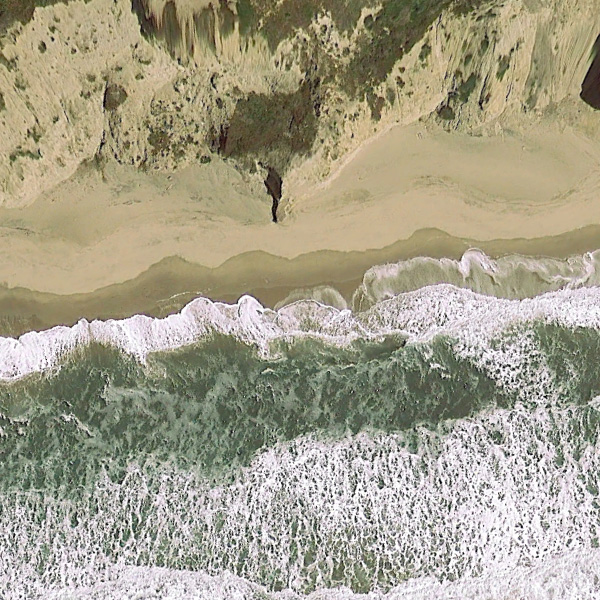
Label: Beach